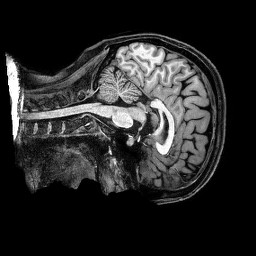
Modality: T1w
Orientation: sagittal
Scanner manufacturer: philips
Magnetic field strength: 3 T
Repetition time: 2.5 s
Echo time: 0.0057 s